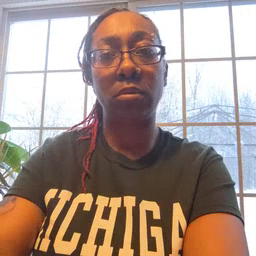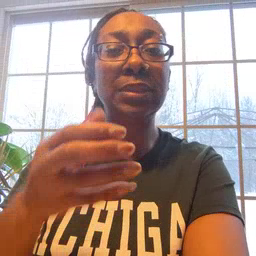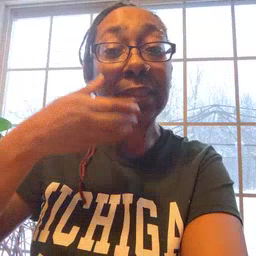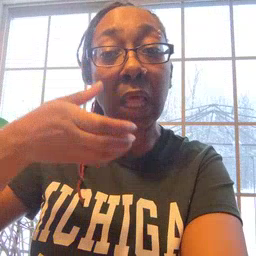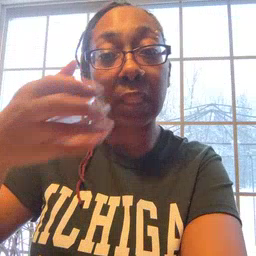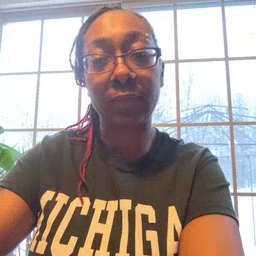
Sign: cereal